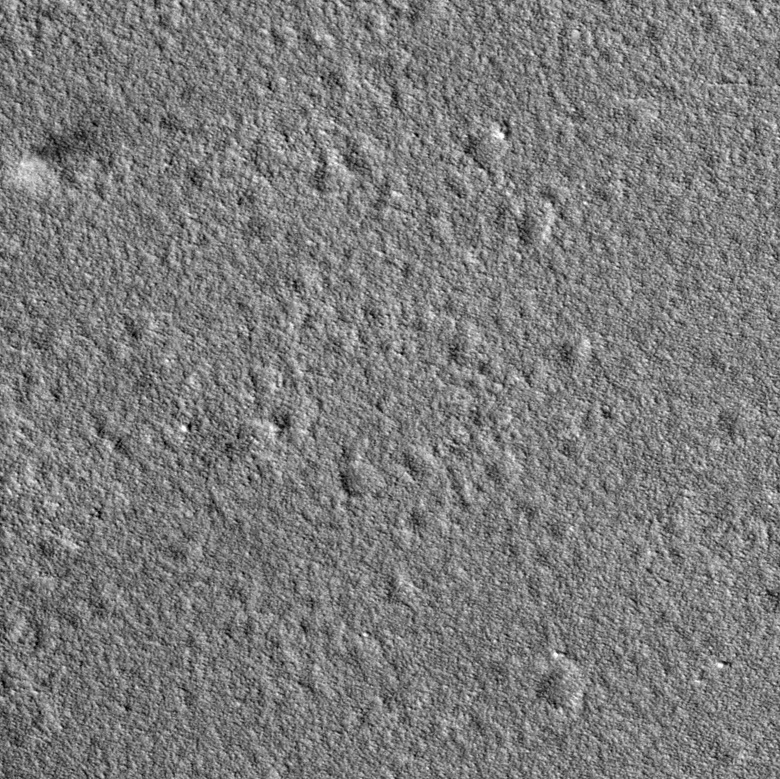
Label: dustdevil